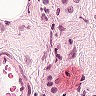
Metastatic tissue present: yes